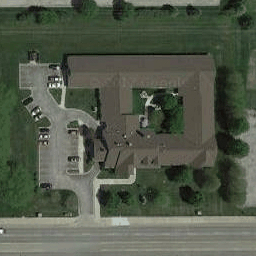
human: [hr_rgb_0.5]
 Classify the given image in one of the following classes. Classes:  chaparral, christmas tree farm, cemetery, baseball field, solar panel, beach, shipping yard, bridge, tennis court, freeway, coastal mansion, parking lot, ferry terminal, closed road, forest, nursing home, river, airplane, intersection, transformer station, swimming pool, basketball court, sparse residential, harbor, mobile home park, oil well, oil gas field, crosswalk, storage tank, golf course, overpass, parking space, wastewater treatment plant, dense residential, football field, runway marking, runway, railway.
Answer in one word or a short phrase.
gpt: nursing home